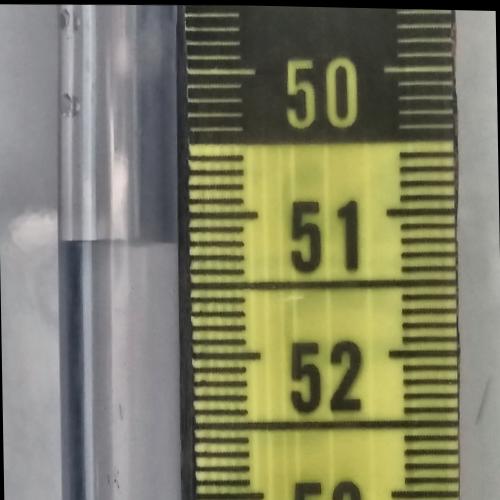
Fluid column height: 51.2 cm